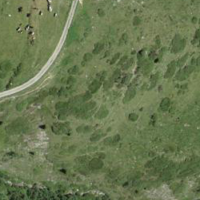
EUNIS habitat code: 23
Species observed at this site:
Anthocharis cardamines